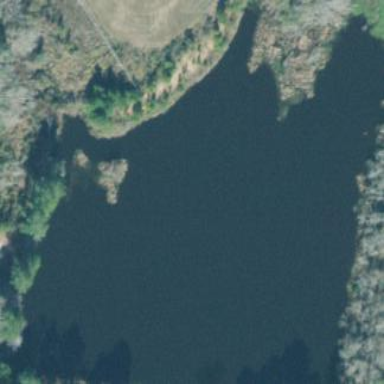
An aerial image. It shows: Reservoir of water.